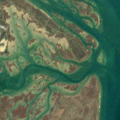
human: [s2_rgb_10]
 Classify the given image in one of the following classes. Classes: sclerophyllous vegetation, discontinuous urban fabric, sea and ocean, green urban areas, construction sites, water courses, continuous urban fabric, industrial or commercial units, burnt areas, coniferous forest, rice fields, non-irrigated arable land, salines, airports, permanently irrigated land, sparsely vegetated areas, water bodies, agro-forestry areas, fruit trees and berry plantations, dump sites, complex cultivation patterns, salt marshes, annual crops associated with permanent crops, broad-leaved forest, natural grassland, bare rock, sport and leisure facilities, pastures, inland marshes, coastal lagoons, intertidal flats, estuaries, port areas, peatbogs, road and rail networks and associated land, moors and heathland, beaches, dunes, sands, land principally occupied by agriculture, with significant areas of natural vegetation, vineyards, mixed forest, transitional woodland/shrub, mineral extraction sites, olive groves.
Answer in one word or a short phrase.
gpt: salt marshes, estuaries